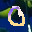
Label: 0